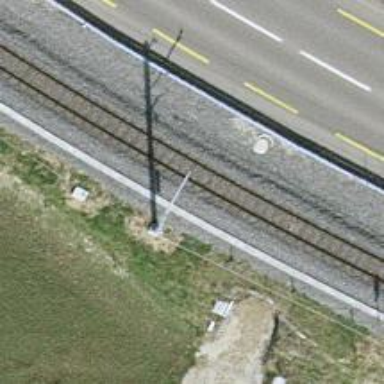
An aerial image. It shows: Narrow-gauge railway track with one electrified contact line.